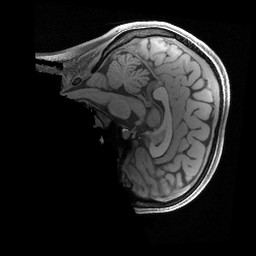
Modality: T1w
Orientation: sagittal
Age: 18
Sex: female
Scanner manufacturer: siemens
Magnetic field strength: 3 T
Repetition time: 2.4 s
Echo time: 0.00241 s